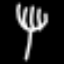
Label: fork